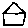
Label: house